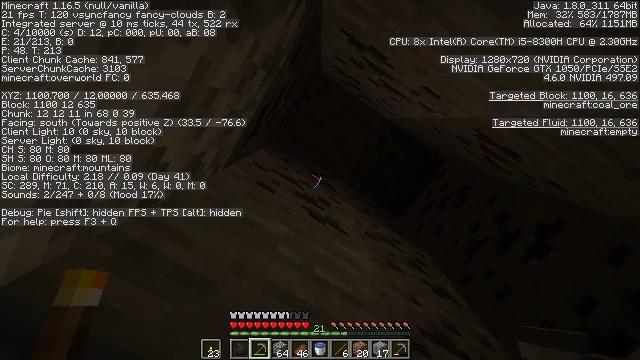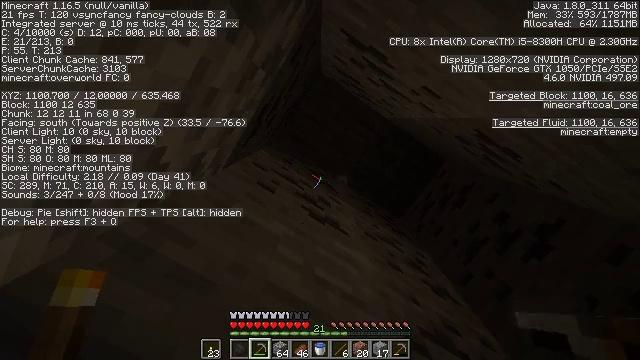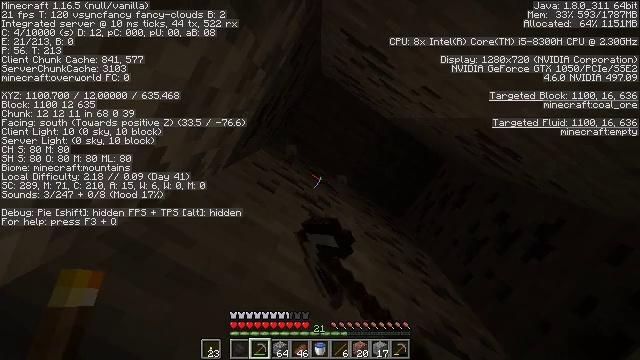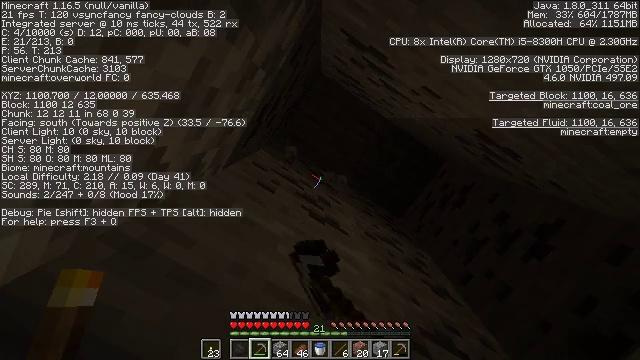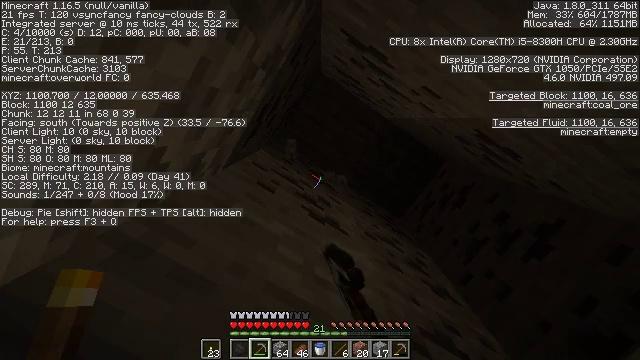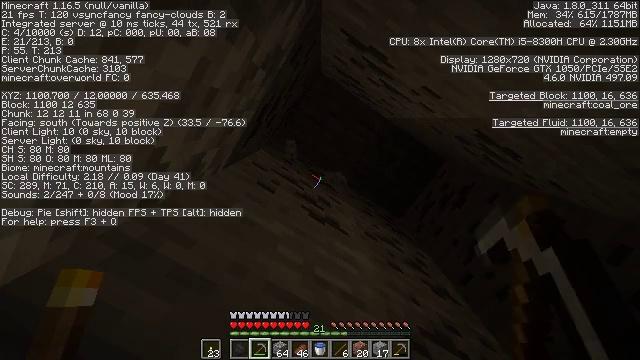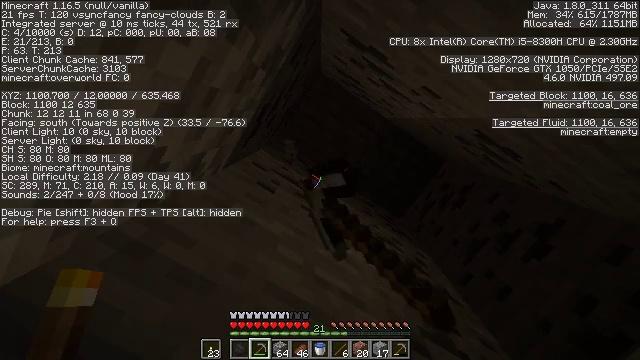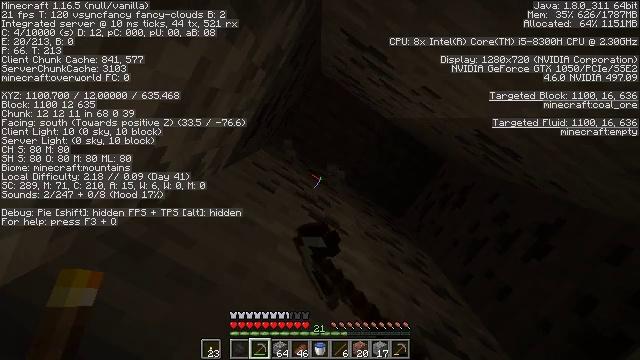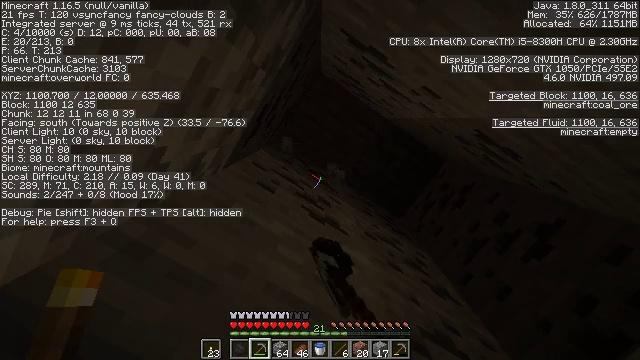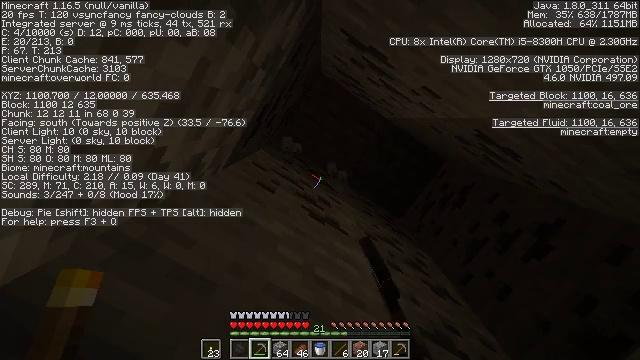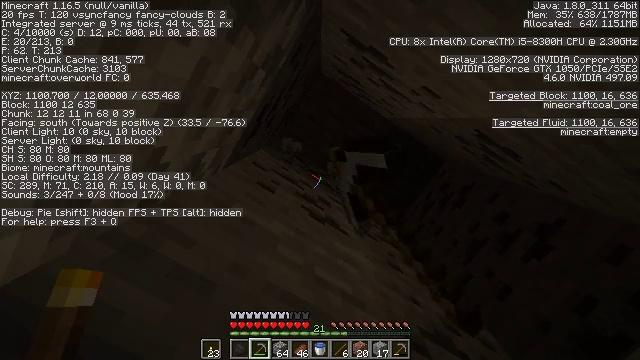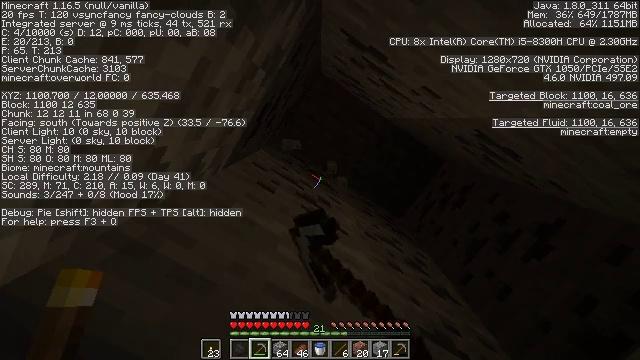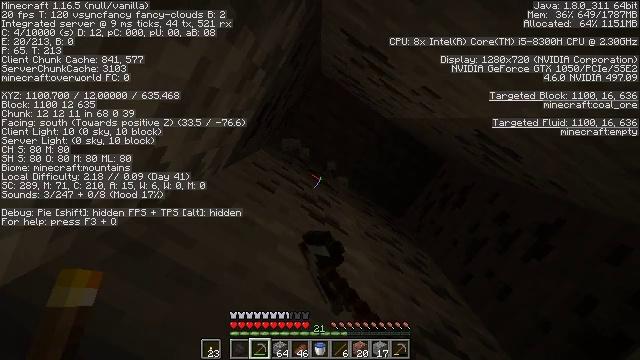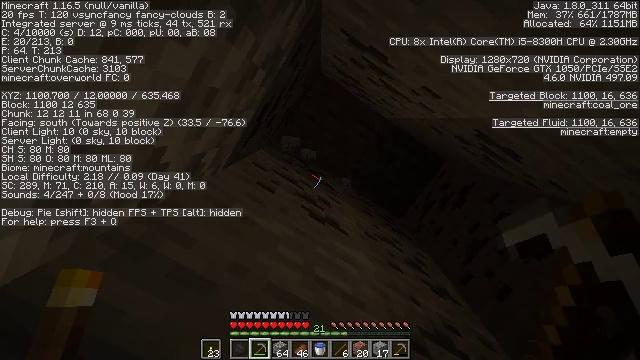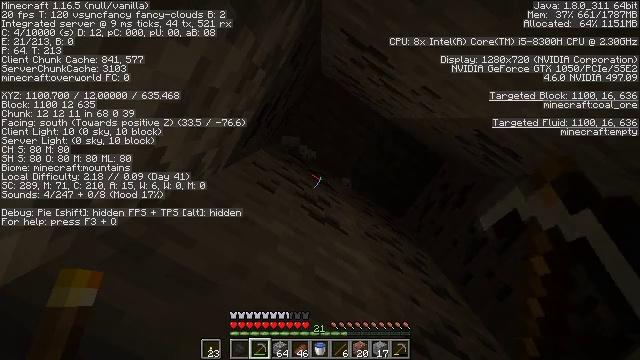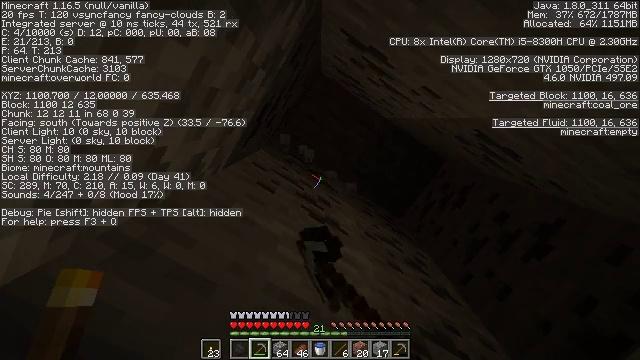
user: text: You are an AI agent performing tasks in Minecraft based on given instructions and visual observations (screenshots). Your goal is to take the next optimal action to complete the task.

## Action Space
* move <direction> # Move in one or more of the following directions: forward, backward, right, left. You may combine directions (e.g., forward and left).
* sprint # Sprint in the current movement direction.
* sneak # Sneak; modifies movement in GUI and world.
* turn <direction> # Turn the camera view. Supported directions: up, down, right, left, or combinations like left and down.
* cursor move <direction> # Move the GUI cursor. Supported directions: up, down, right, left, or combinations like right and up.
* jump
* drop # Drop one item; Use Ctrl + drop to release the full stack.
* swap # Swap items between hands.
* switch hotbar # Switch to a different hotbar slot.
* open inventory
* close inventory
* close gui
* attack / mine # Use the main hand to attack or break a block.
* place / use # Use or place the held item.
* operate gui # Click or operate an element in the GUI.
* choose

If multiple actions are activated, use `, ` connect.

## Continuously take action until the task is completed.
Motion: motion action
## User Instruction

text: Collect coal by mining the ore.
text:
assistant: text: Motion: attack / mine
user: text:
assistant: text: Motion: attack / mine
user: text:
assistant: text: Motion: attack / mine
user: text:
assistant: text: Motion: attack / mine
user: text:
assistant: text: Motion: attack / mine
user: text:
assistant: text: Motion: attack / mine
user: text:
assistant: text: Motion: attack / mine
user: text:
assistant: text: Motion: attack / mine
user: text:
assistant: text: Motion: attack / mine
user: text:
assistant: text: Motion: attack / mine
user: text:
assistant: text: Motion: attack / mine
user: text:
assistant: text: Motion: attack / mine
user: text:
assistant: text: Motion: attack / mine
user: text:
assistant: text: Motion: attack / mine
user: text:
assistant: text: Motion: attack / mine
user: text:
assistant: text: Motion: attack / mine
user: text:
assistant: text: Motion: turn left, attack / mine
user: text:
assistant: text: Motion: attack / mine
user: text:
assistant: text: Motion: attack / mine
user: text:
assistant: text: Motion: attack / mine
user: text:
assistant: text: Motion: attack / mine
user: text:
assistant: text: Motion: attack / mine
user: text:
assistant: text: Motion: attack / mine
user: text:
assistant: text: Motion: attack / mine
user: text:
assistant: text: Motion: attack / mine
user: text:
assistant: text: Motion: attack / mine
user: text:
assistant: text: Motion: attack / mine
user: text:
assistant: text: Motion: attack / mine
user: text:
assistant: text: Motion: attack / mine
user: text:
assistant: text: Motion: attack / mine